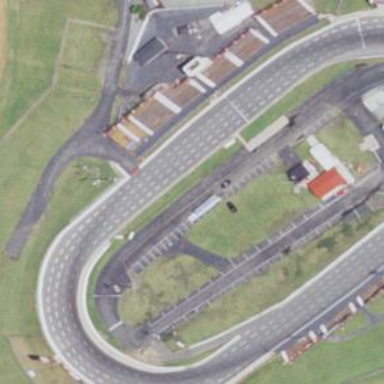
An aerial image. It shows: Motor sport raceway.